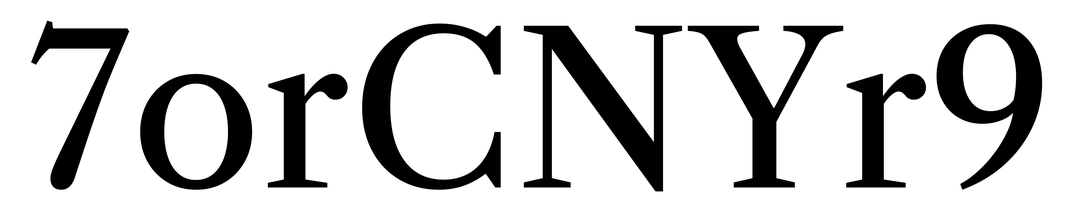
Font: LibreCaslonText_Regular